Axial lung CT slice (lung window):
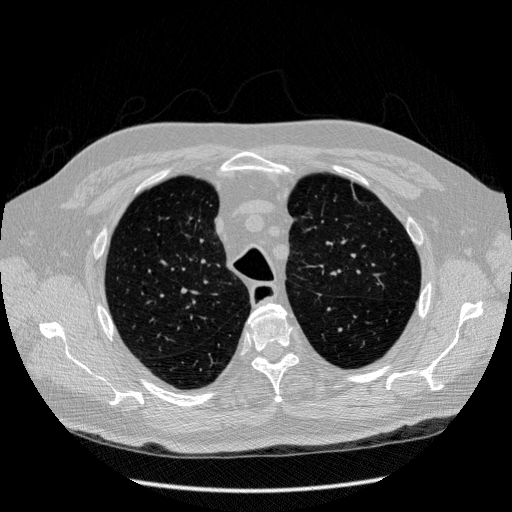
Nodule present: no